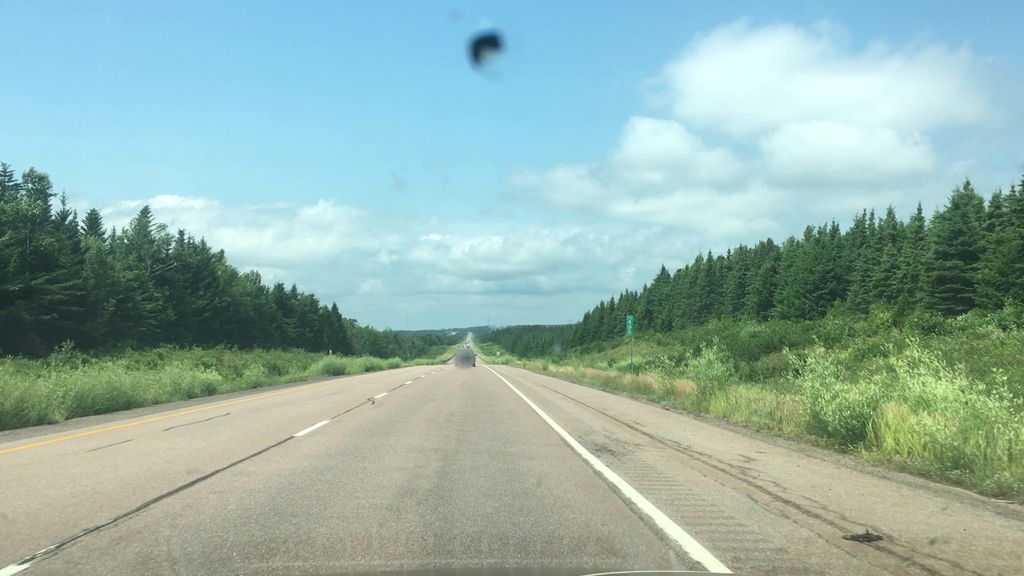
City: charlottetown